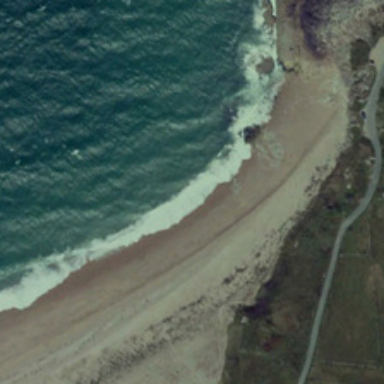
A piece of beach is between meadows and an ocean .